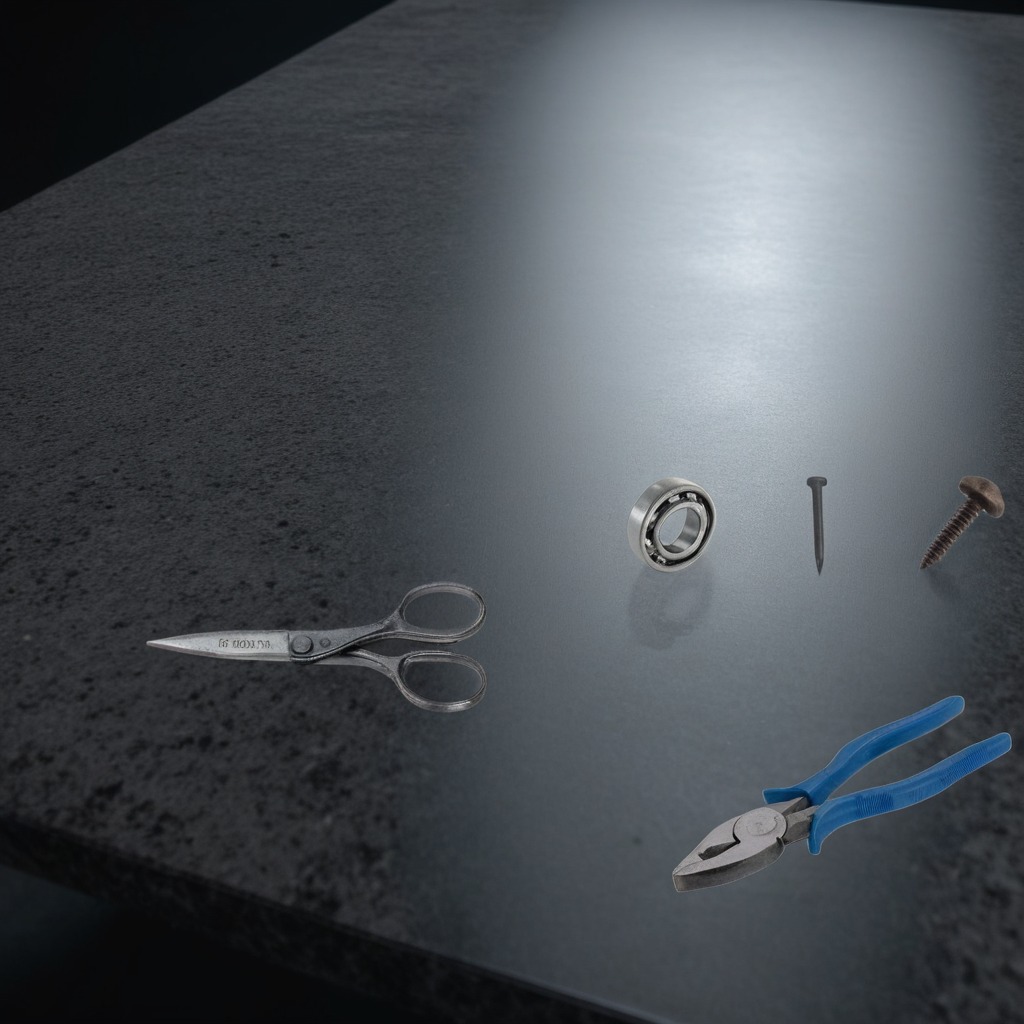
A metal ball bearing, a metal machine screw, an iron nail, pliers, and scissors are lying on the clean granite table inside a workshop at night.